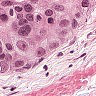
Metastatic tissue present: yes